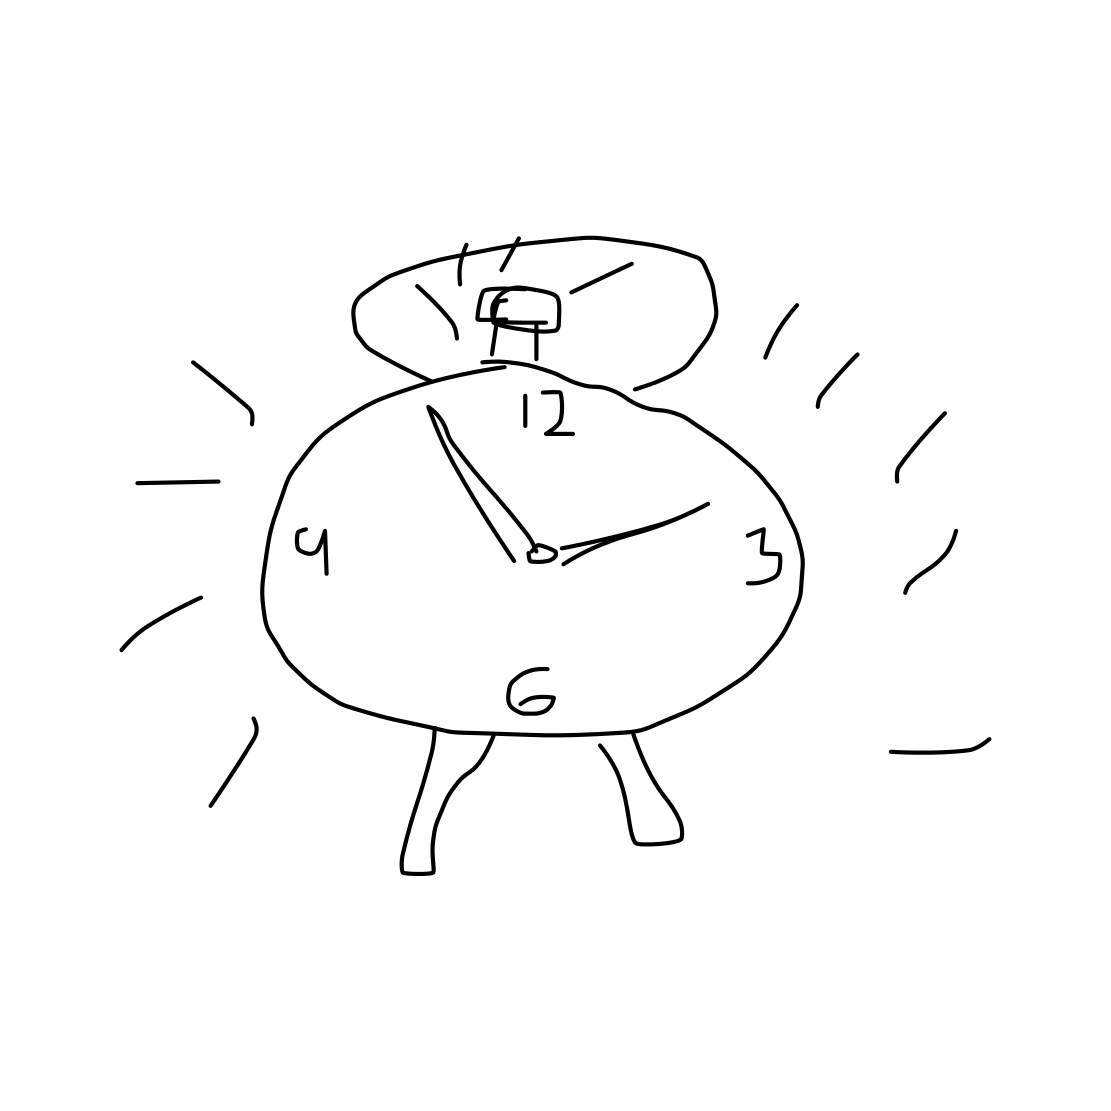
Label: alarm clock